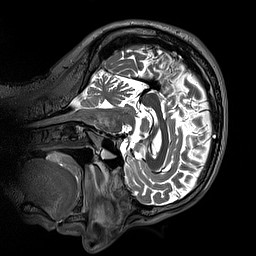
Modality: T2w
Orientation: sagittal
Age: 59
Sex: male
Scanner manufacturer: siemens
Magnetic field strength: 3 T
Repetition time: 3.2 s
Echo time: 0.412 s